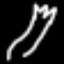
Label: fork